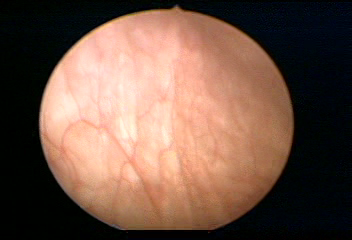
Modality: WLC
Class: Normal mucosa
Bladder cancer association: No